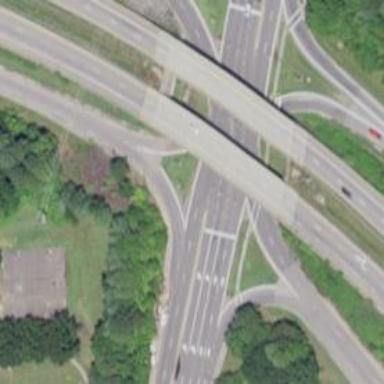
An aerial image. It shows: Beam-structured bridge on motorway.